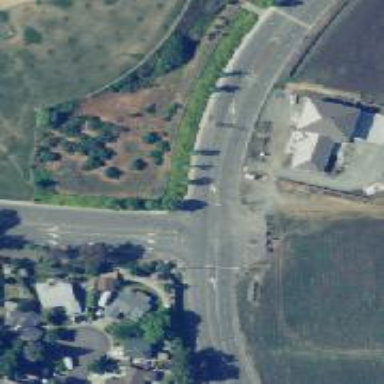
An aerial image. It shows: Secondary road.